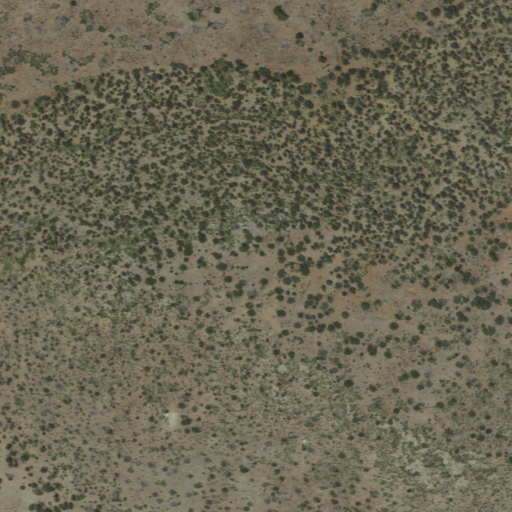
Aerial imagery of mountain in New Mexico named ET Mesa containing evergreen forest and shrub